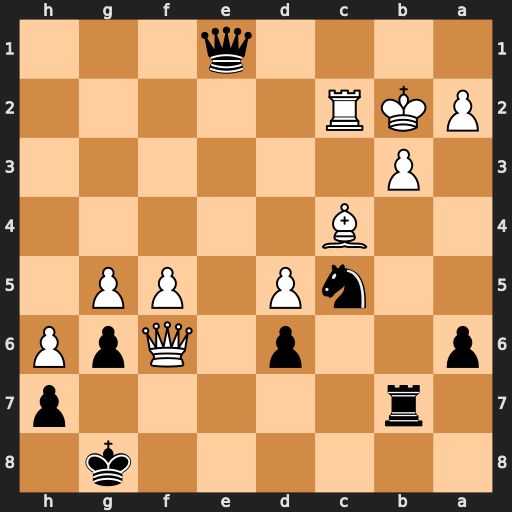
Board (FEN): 6k1/1r5p/p2p1QpP/2nP1PP1/2B5/1P6/PKR5/4q3
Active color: b
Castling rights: -
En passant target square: -
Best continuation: Na4+ Ka3 Qb4#